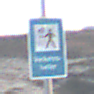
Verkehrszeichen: Verkehrshelfer
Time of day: SunriseSunset
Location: Outdoor (Nature)
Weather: Clear
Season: NotSpecified
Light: Natural